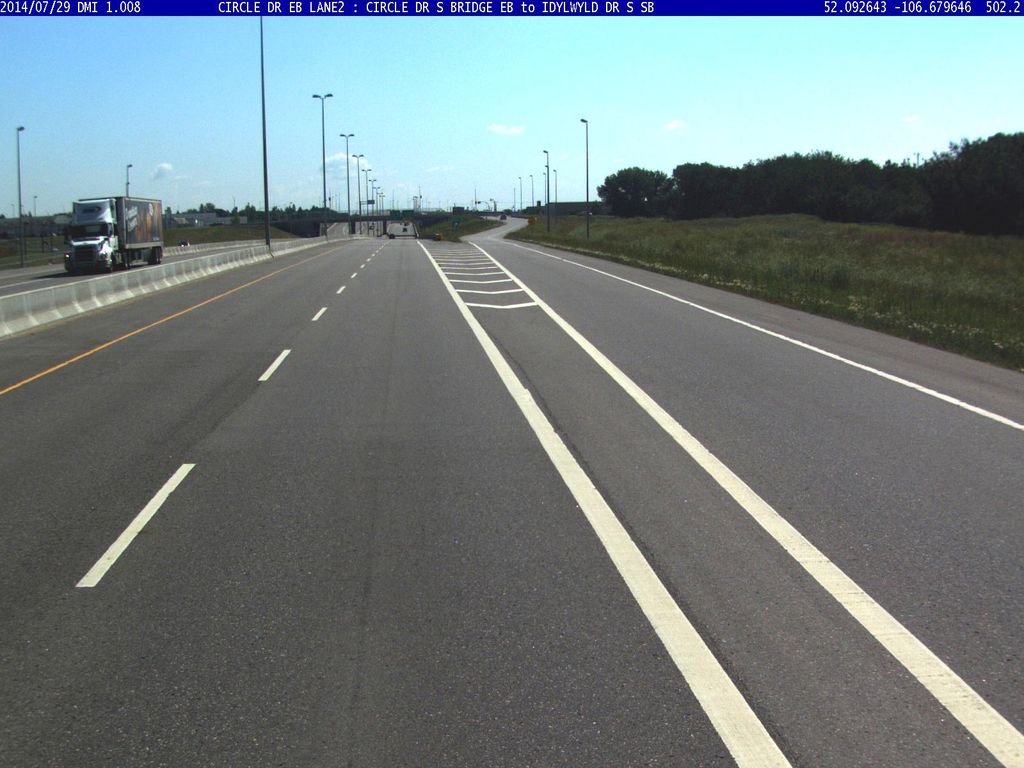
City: saskatoon